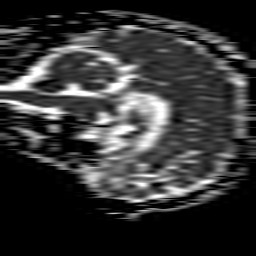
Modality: ADC
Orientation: sagittal
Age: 78
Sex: male
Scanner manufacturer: philips
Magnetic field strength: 1.5 T
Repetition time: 3.839 s
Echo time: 0.09719 s